Question: I've try to apply a texture (png file) to a 3d object imported in Java.
Here is my code, i think i haven't bend it correct.
render block:
'''
while (!Display.isCloseRequested()){
glClear(GL_COLOR_BUFFER_BIT|GL_DEPTH_BUFFER_BIT
glPushMatrix();
glNewList(treeDisplayList, GL_COMPILE);
Model m = null;
try {
m = OBJLoader.loadModel(new File(ObjectConstants.tree));
} catch (FileNotFoundException e) {
e.printStackTrace();
Display.destroy();
System.exit(1);
} catch (IOException e) {
e.printStackTrace();
Display.destroy();
System.exit(1);
}
glBegin(GL_TRIANGLES);
for (Face face : m.faces) {
Vector3f n1 = m.normals.get((int) face.normals.x - 1);
glNormal3f(n1.x, n1.y, n1.z);
Vector3f v1 = m.vertices.get((int) face.vertex.x - 1);
glTexCoord3f(v1.x, v1.y, v1.z);
glVertex3f(v1.x, v1.y, v1.z);
Vector3f v2 = m.vertices.get((int) face.vertex.y - 1);
glTexCoord3f(v2.x, v2.y, v2.z);
glVertex3f(v2.x, v2.y, v2.z);
Vector3f v3 = m.vertices.get((int) face.vertex.z - 1);
glTexCoord3f(v3.x, v3.y, v3.z);
glVertex3f(v3.x, v3.y, v3.z);
}
glEnd();
glEndList();
glPopMatrix();
glLoadIdentity();
Display.update();
Display.sync(60);
}
'''
where ,
'''
vertex=new Vector3f(); //three indices, not vector
normals= new Vector3f();
'''
after using this piece of code i obtain only half of object rendered

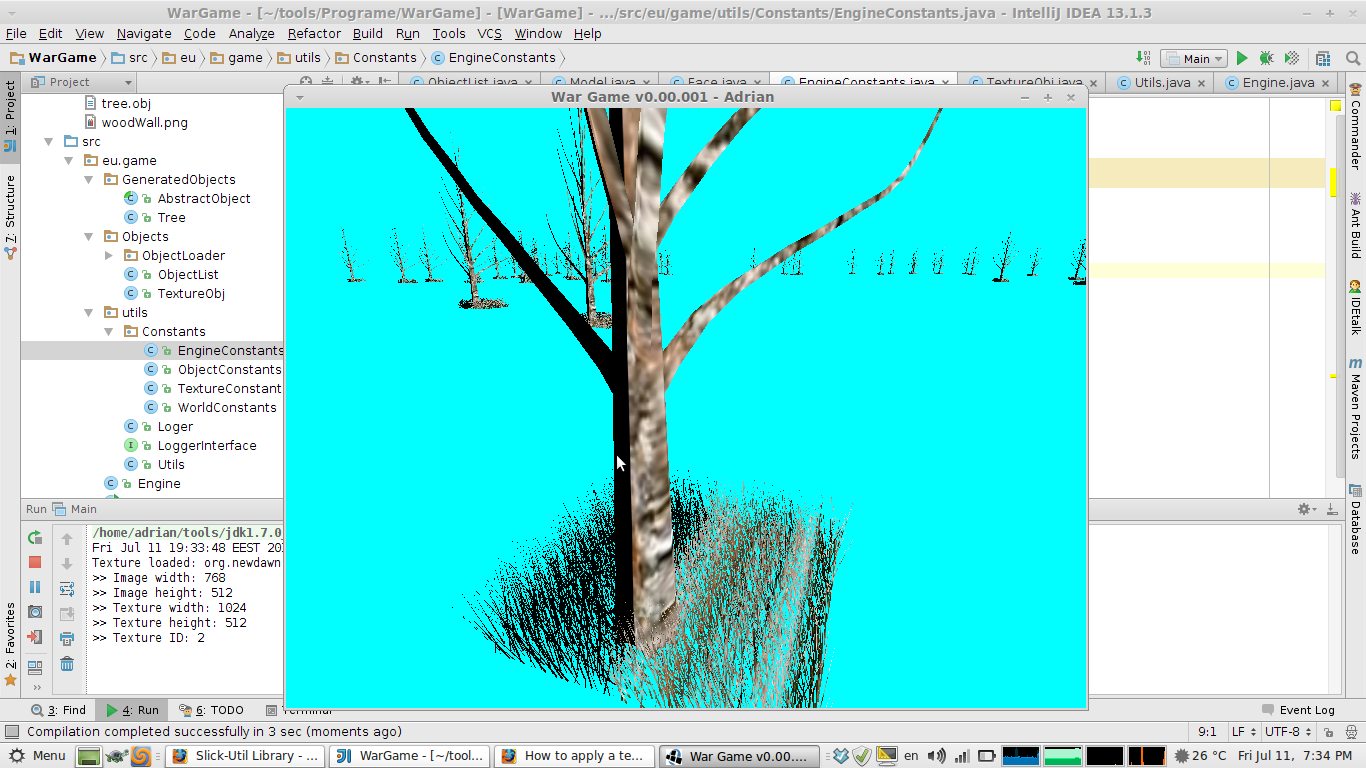
Answer: Try switching the n texture coordinates with the v texture coordinates. Does the other side of the tree render? Is it the same? I am thinking that you are using only half the texture coordinates on the normals and half on the vertices.